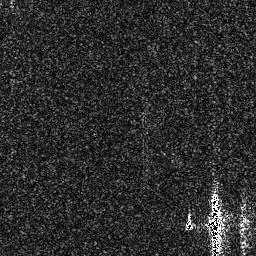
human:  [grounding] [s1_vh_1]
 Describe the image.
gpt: In the satellite image, there is  <ref>1 medium ship </ref> <box>[[79, 73, 88, 99, 0]]</box> located at bottom right.